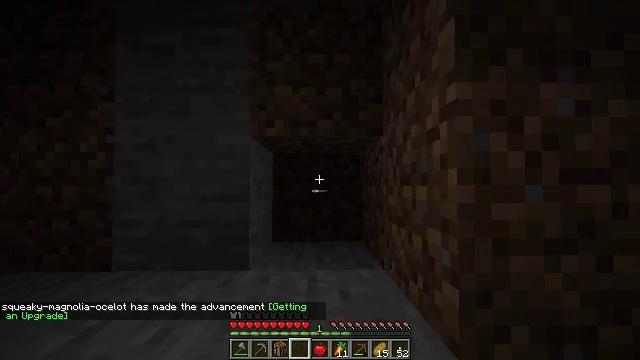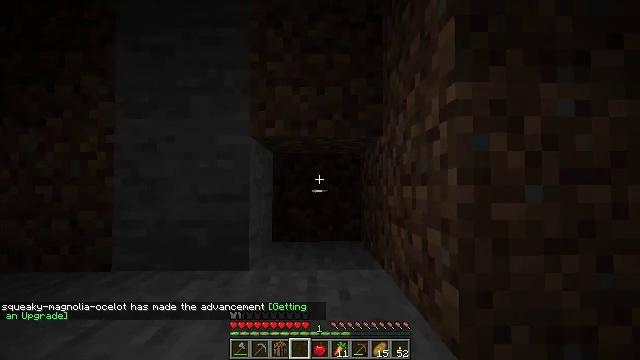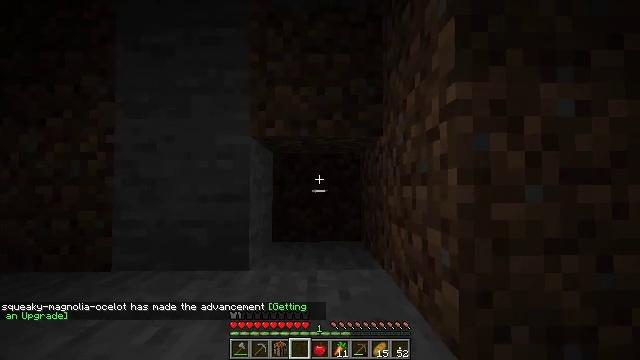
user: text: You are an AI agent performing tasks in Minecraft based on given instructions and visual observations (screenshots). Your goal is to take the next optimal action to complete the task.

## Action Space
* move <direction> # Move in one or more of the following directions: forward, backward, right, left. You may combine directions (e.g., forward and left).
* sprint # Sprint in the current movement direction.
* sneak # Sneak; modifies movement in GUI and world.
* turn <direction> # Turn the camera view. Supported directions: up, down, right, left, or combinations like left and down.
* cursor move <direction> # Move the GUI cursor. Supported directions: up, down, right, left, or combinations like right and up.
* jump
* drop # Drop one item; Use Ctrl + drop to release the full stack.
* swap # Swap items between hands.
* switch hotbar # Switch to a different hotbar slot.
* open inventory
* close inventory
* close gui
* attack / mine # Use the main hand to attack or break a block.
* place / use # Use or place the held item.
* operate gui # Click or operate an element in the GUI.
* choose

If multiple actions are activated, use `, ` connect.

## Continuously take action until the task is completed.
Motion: motion action
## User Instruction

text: Drop a dirt block.
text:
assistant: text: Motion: sprint, drop
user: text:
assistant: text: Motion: sprint
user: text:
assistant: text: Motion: sprint